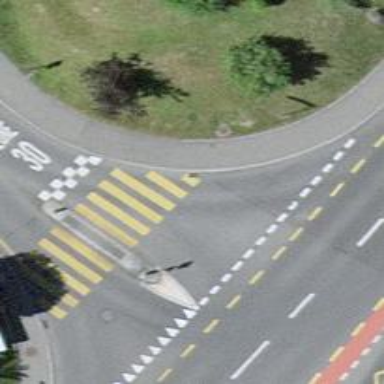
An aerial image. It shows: Kerb barrier.